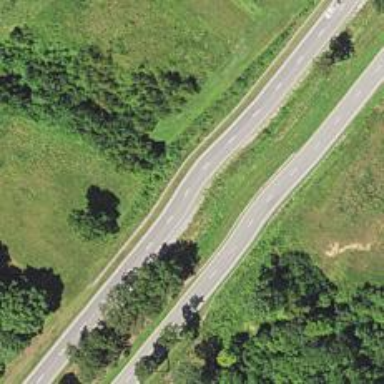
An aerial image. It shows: Trunk highway with expressway features.